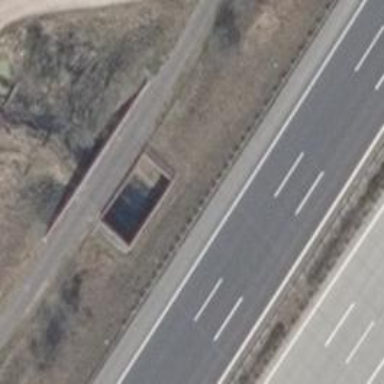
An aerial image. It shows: Asphalt path on bridge with grade1 tracktype.